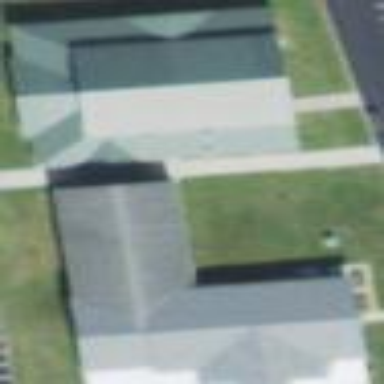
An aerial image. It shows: Church which is place of worship.